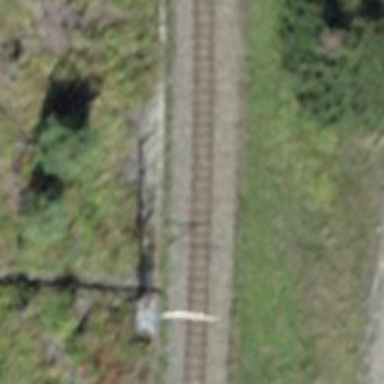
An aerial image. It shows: Narrow-gauge railway with single track. The railway is electrified with contact line.